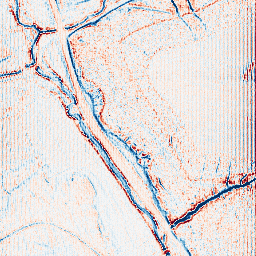
Category: edge_preserving
Decomposition family: anisotropic_diffusion
Decomposition parameters: iterations: 10
kappa: 100
gamma: 0.1
Upsampling method: fft_zeropad
Upsampling parameters: scale: 2
Upsampling scale: 2